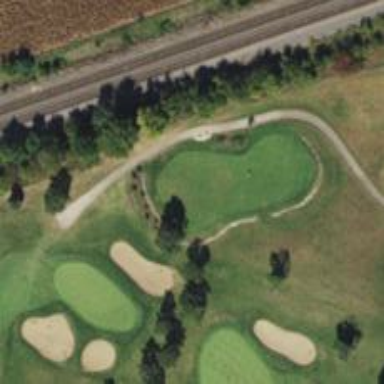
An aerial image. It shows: Golf tee.